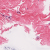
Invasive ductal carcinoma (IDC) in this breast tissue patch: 0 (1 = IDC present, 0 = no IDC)